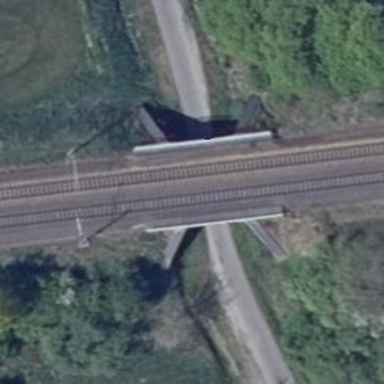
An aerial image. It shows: Railway bridge with electrified contact lines.